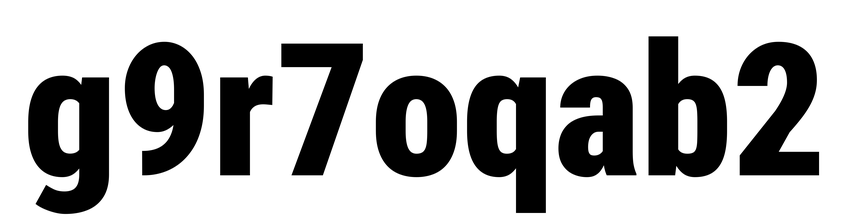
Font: Roboto_Condensed_Black